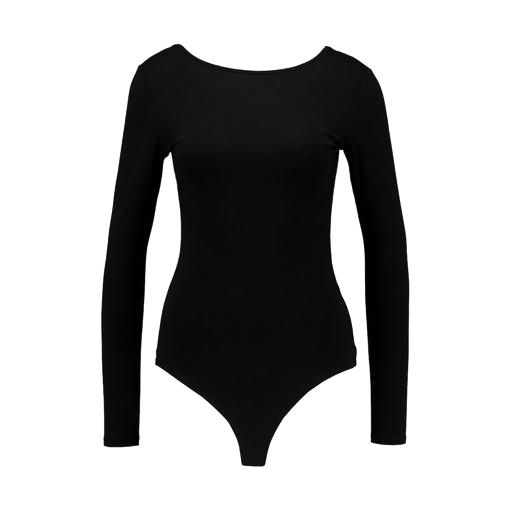
black mira cape-effect bodysuit, black plunge bodysuit, black long-sleeved top, white background